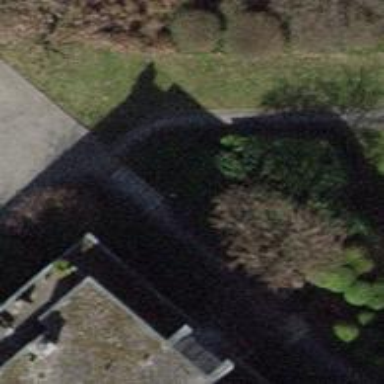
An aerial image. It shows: Set of steps on the road.